Aerial crown-view tile of a tropical tree (Barro Colorado Island, Panama), acquired 20250217:
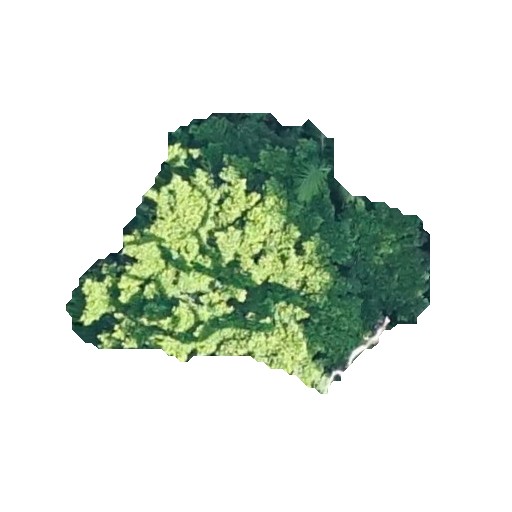
Species: Guapira myrtiflora
GBIF accepted scientific name: Guapira myrtiflora
Crown area: 93.967 m²